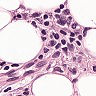
Metastatic tissue present: yes